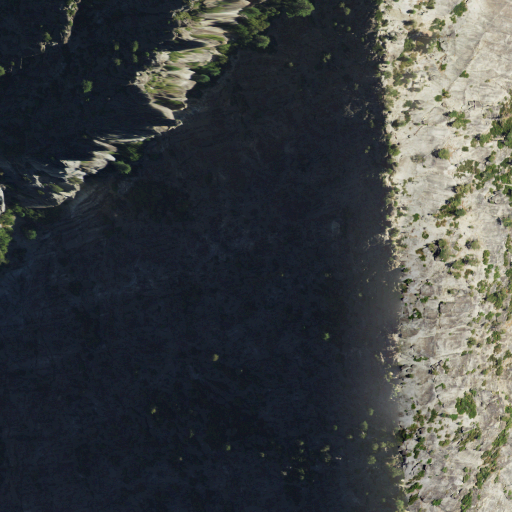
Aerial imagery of mountain in California named Three Brothers containing shrub and evergreen forest